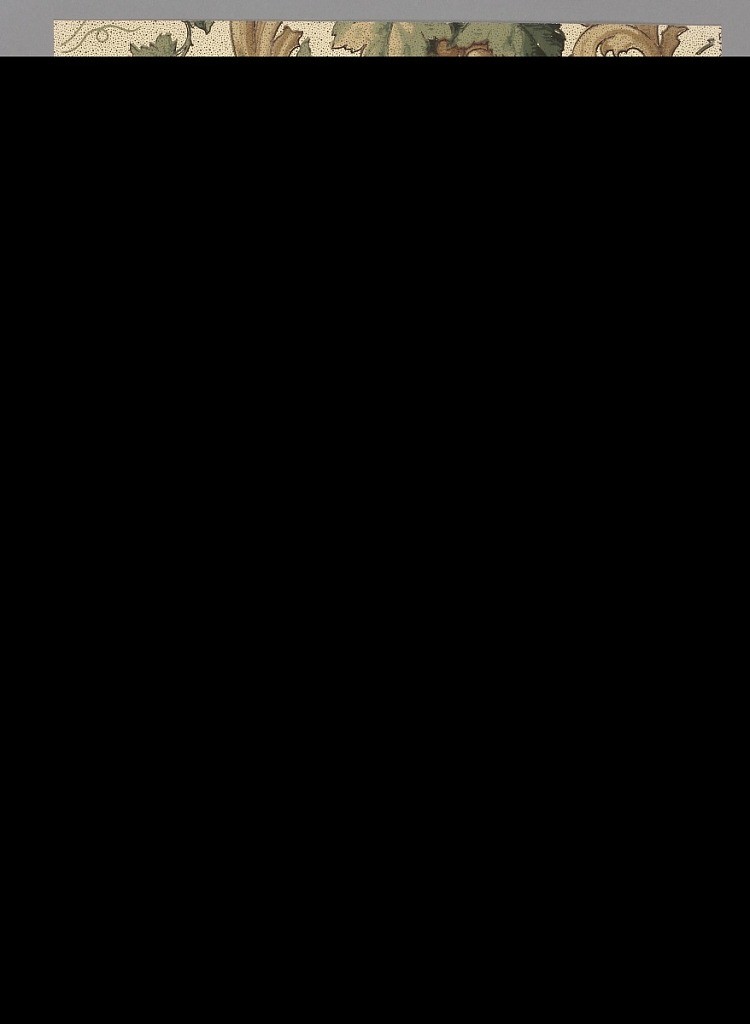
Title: Sidewall
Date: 1906–08
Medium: Machine-printed on paper
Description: Sidewall sample with varieties of flowers and fruit, including grapes and pears, growing from scrolling acanthus leaves. Printed on speckled tan ground.